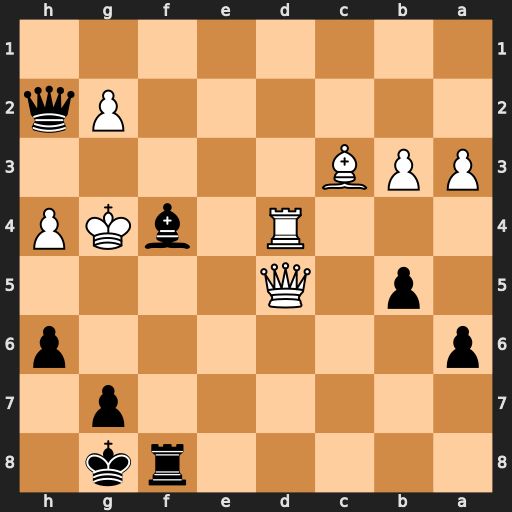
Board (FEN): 5rk1/6p1/p6p/1p1Q4/3R1bKP/PPB5/6Pq/8
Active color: b
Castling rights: -
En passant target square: -
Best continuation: Kh8 Rd3 Bg5 Kh5 Qxh4+